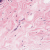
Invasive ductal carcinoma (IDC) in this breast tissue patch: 0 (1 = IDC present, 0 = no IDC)